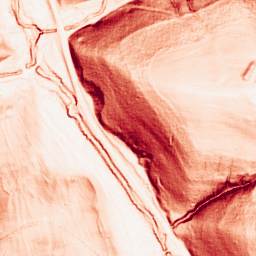
Category: morphological
Decomposition family: morphological_square
Decomposition parameters: operation: gradient
size: 3
Upsampling method: quadratic
Upsampling parameters: scale: 4
Upsampling scale: 4